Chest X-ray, AP view. Patient: 28 years old, sex M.
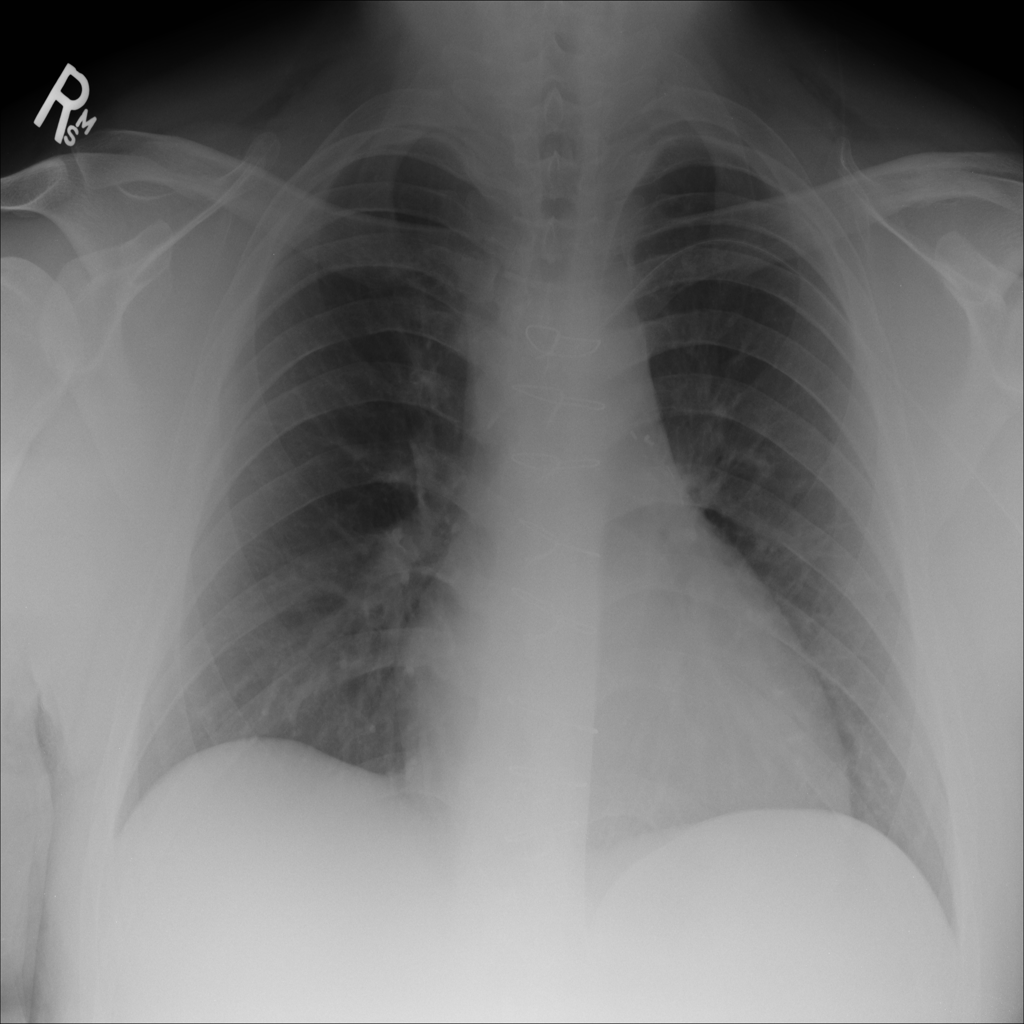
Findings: No Finding